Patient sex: M
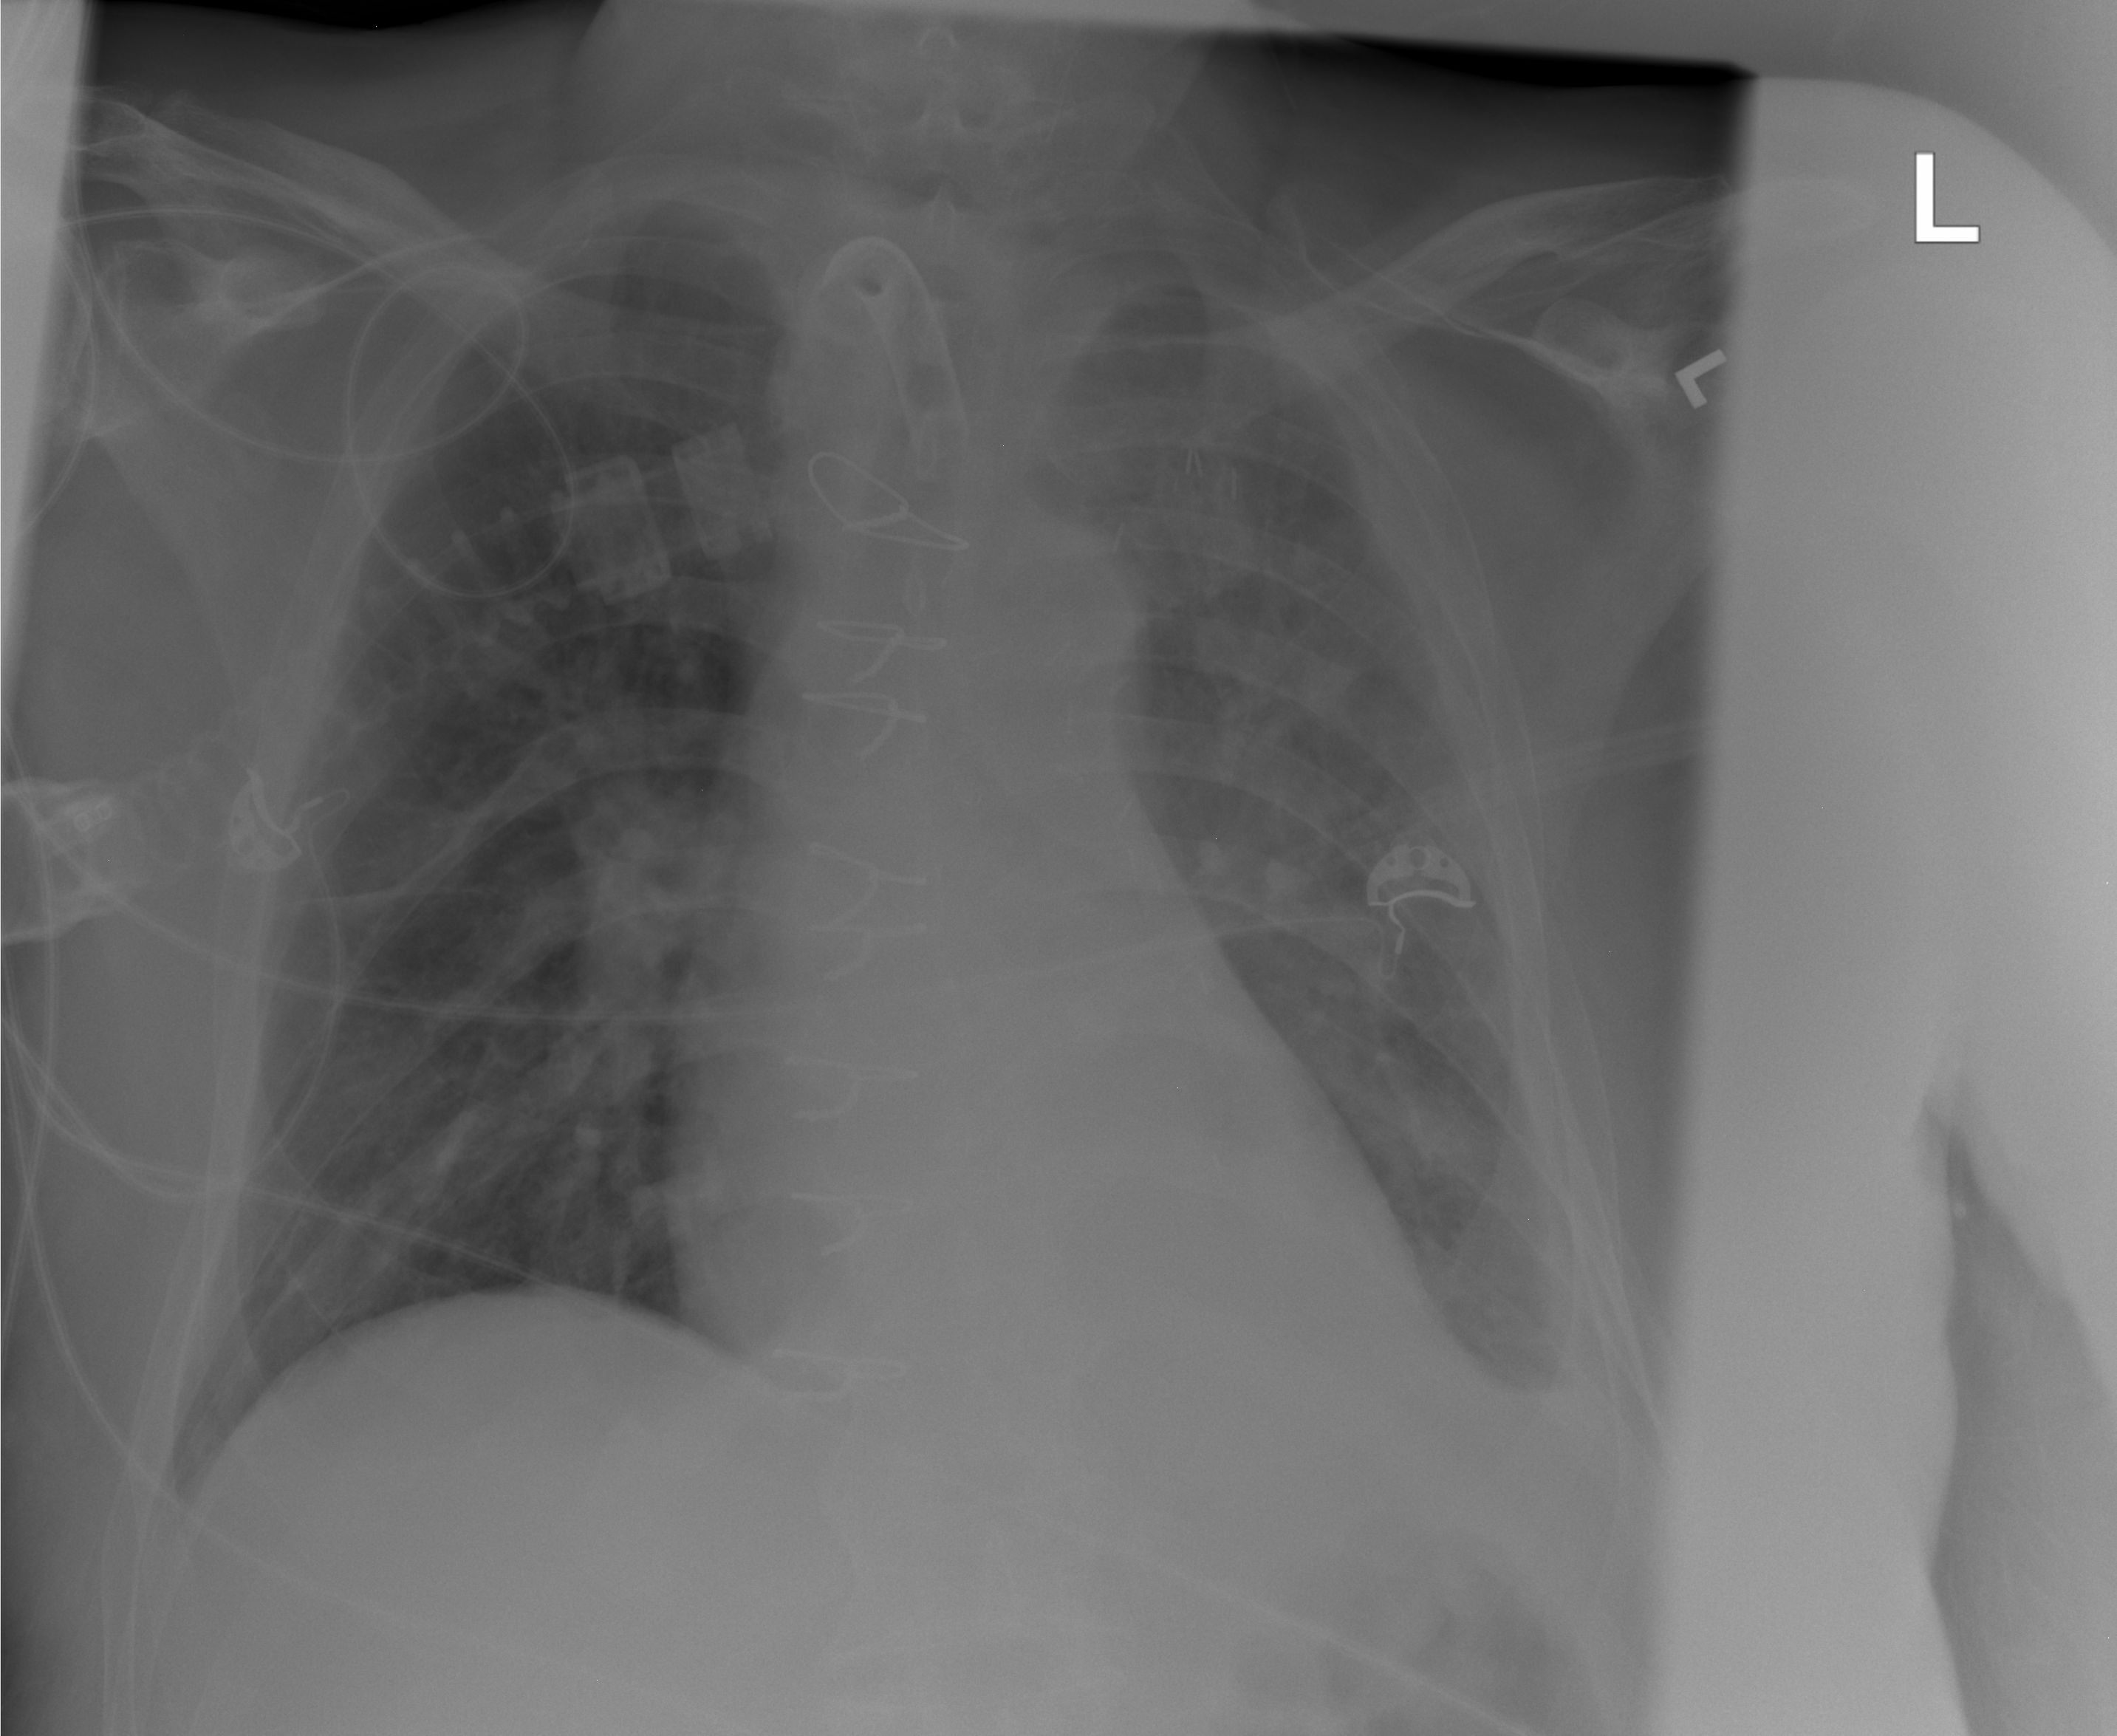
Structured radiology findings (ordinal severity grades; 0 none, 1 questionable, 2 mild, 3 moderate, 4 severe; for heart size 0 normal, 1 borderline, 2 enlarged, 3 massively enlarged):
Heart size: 1
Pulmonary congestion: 0
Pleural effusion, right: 0
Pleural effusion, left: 2
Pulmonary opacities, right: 0
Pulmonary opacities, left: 2
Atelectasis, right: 0
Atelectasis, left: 2